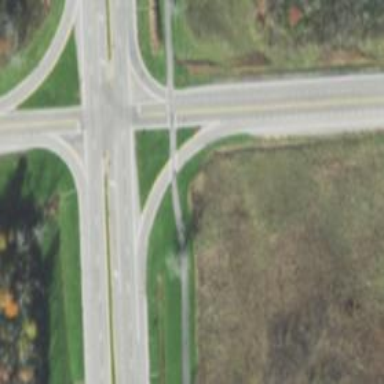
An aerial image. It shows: Uncontrolled road crossing with lines marking the way.